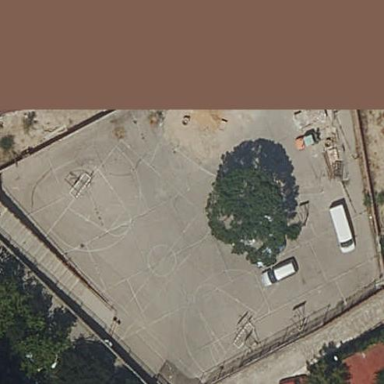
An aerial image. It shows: Concrete pitch used for soccer and basketball leisure activities.